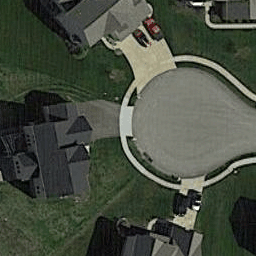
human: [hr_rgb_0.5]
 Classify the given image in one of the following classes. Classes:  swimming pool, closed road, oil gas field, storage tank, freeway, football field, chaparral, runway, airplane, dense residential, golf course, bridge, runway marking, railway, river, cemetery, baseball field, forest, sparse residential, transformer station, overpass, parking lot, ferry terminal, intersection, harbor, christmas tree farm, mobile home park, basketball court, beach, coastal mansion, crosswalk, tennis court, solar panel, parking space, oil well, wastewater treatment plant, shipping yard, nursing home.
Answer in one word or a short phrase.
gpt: closed road